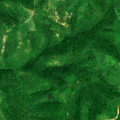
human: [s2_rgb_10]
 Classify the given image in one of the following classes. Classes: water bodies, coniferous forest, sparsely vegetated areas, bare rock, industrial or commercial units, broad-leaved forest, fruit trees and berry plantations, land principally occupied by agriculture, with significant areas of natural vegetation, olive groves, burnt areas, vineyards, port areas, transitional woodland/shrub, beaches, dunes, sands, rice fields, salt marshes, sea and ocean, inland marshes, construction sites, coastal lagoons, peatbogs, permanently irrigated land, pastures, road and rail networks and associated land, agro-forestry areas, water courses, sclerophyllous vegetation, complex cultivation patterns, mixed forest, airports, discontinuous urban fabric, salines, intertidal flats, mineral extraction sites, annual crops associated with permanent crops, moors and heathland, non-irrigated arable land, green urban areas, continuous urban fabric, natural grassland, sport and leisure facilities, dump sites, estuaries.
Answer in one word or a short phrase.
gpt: broad-leaved forest, transitional woodland/shrub